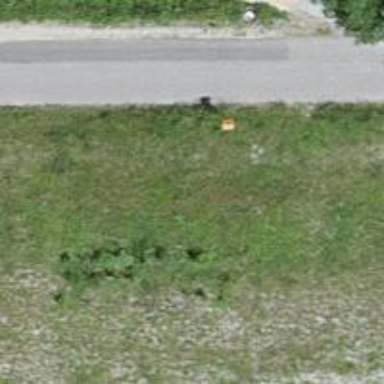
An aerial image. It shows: View of pole with roofed pipeline marker.